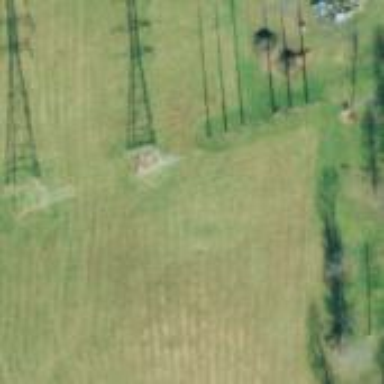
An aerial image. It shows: Lattice structure tower.